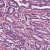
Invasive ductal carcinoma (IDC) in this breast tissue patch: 1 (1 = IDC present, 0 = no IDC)